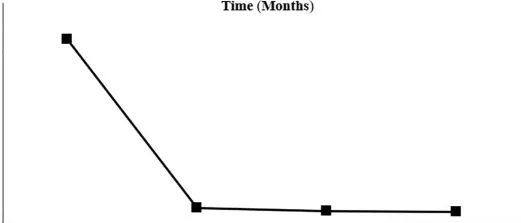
Triglycerides during metreleptin treatment. HbA1C, Glycated hemoglobin.
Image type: chart (chart)